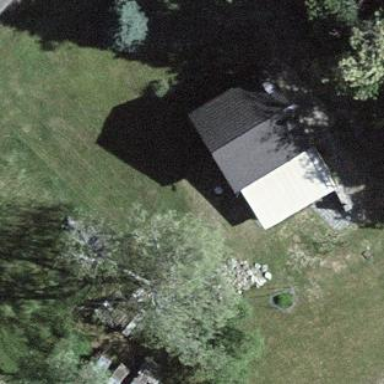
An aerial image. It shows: Simple and straightforward house.